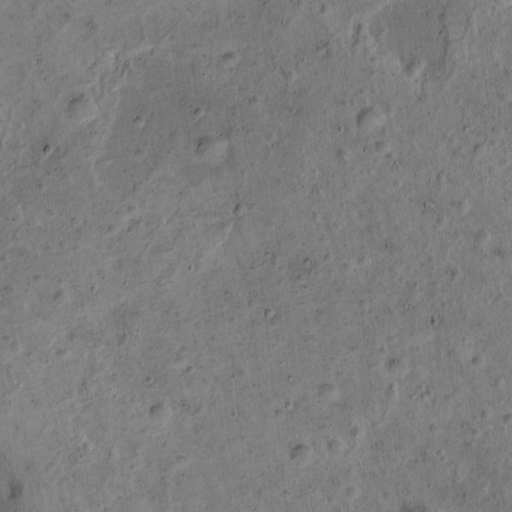
Classes present: Background, Cone